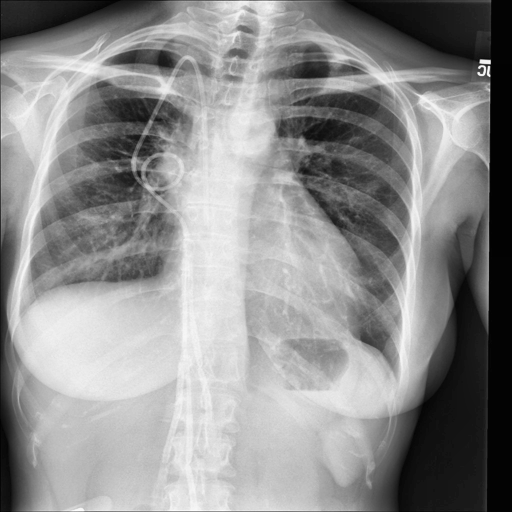
Finding: NORMAL